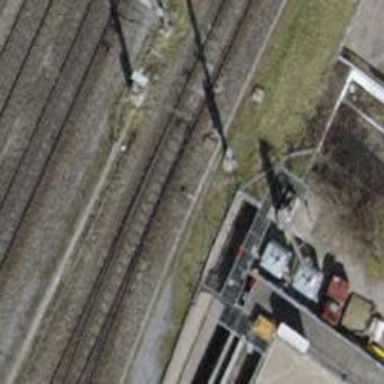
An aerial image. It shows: Rail yard with electrified contact lines for the railway.